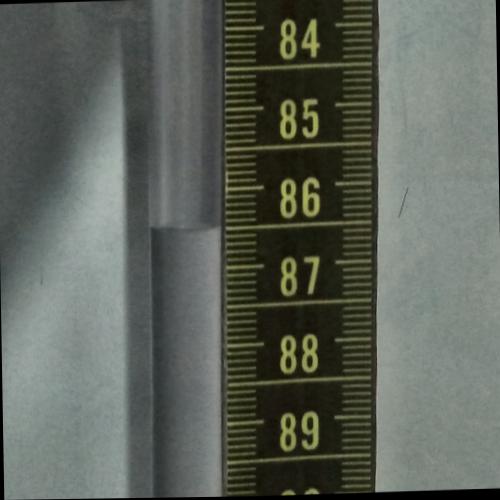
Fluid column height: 86.5 cm